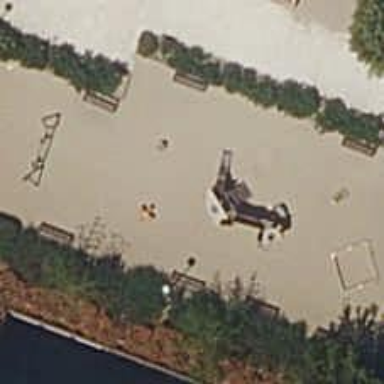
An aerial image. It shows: Playground area for leisure activities on the land.